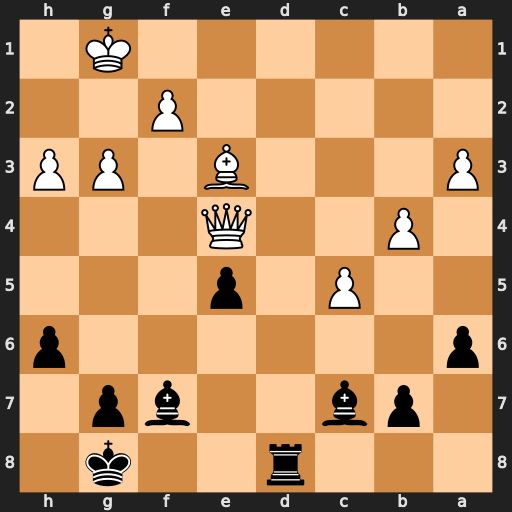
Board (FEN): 3r2k1/1pb2bp1/p6p/2P1p3/1P2Q3/P3B1PP/5P2/6K1
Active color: b
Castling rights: -
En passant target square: -
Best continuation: Rd1+ Kg2 Bd5 Qxd5+ Rxd5